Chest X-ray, PA view. Patient: 46 years old, sex M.
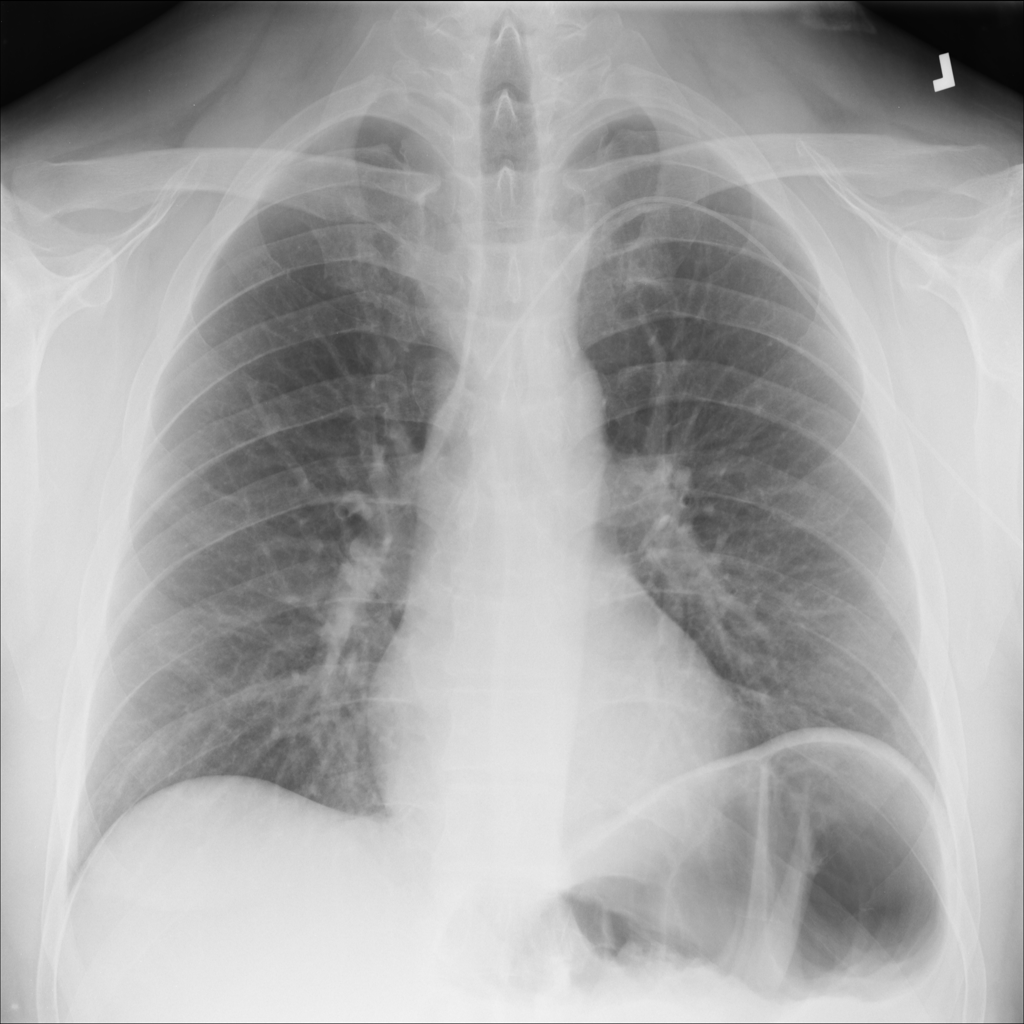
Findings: No Finding